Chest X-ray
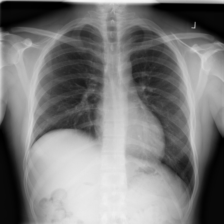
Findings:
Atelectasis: negative
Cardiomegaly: negative
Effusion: negative
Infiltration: negative
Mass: negative
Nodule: negative
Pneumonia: negative
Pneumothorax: negative
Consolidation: negative
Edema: negative
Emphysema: negative
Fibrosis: negative
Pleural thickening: negative
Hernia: negative